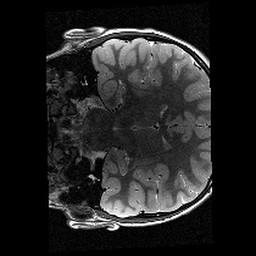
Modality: T2w
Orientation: coronal
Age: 10
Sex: male
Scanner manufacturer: siemens
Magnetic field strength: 3 T
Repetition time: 9.23 s
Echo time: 0.067 s